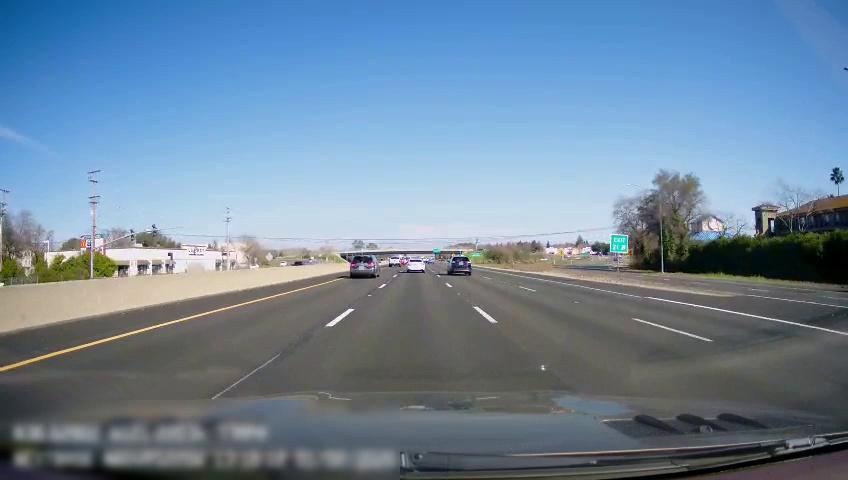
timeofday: Day
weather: Sunny
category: Drivable Space
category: Vehicles | SUV
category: Vehicles | Truck
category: Vehicles | Car
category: Vehicles | SUV
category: Lanes | Current Lane
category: Lanes | Current Lane
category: Lanes | Current Lane
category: Lanes | Alternate Lane
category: Lanes | Alternate Lane
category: Lanes | Alternate Lane
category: Lanes | Alternate Lane
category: Traffic | Signs